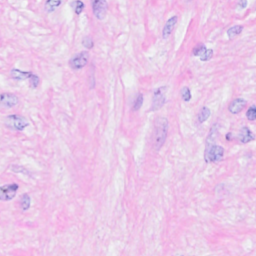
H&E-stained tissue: Breast